RGB frame:
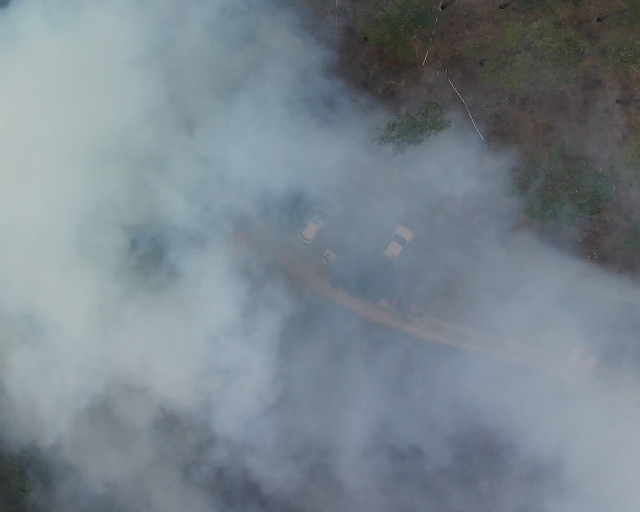
Thermal frame:
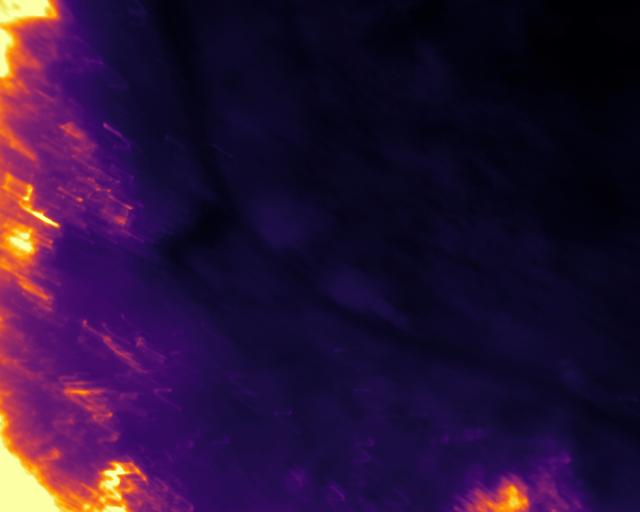
Captured: 2026-02-26 03:05:52
Pixels at or above 80 °C: 18064 (fraction of frame: 0.05513)